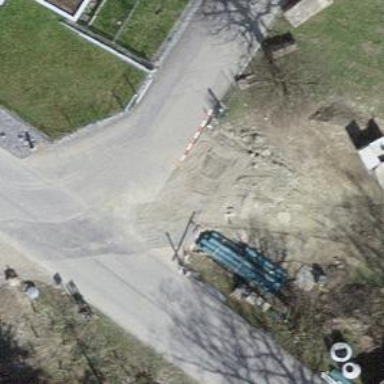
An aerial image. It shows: Gate.